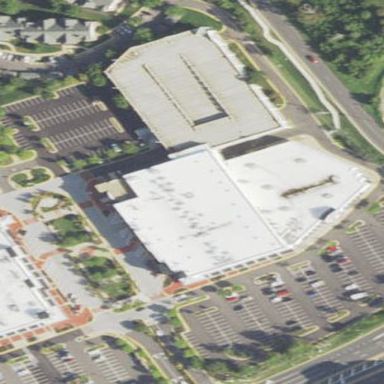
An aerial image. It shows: Retail building.